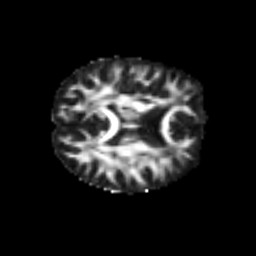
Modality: FA
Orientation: axial
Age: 48
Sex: female
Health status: ill
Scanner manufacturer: siemens
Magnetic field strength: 3 T
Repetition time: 8.7 s
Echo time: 0.11 s